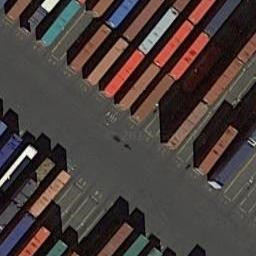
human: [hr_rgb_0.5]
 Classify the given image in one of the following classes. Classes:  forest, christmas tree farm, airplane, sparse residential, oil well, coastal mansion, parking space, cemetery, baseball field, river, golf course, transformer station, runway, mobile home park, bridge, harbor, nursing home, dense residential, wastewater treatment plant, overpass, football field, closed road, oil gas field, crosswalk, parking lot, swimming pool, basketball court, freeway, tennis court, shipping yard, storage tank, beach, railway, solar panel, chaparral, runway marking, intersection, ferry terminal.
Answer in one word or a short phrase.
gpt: shipping yard